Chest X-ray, AP view. Patient: 52 years old, sex M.
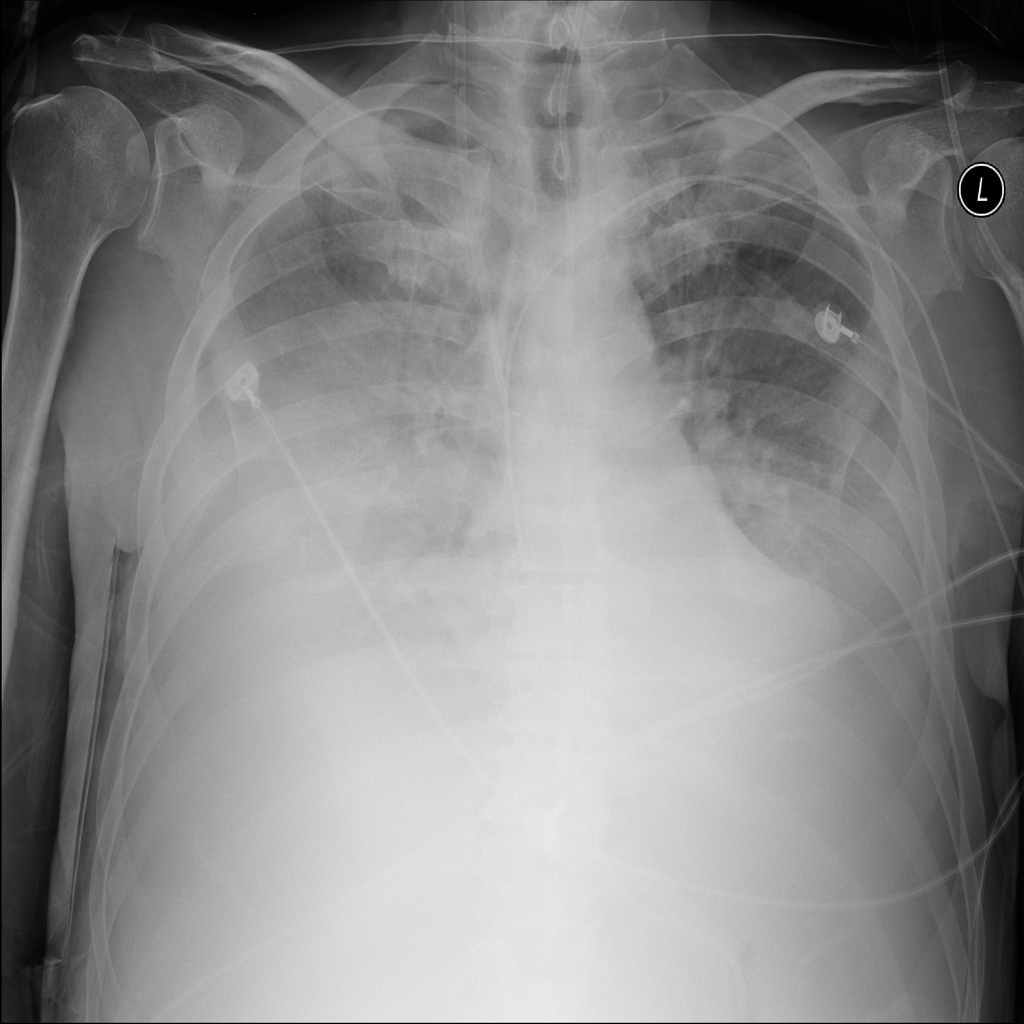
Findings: Atelectasis, Effusion, Infiltration